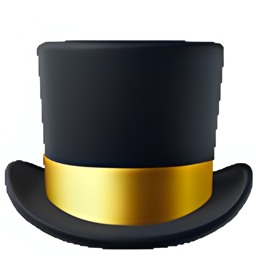
Name: top hat
Emoji: 🎩
Group: Objects
Sub-group: clothing